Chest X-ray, PA view. Patient: 7 years old, sex M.
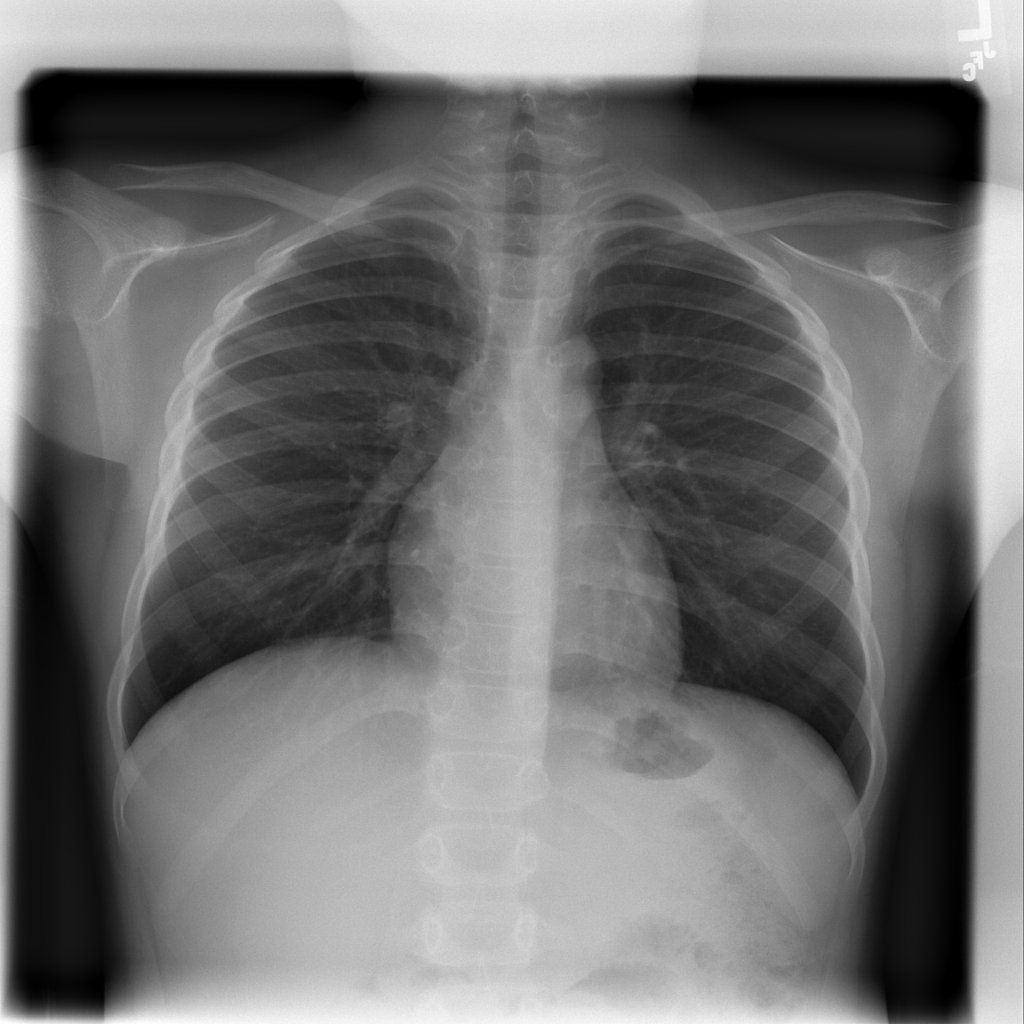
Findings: No Finding